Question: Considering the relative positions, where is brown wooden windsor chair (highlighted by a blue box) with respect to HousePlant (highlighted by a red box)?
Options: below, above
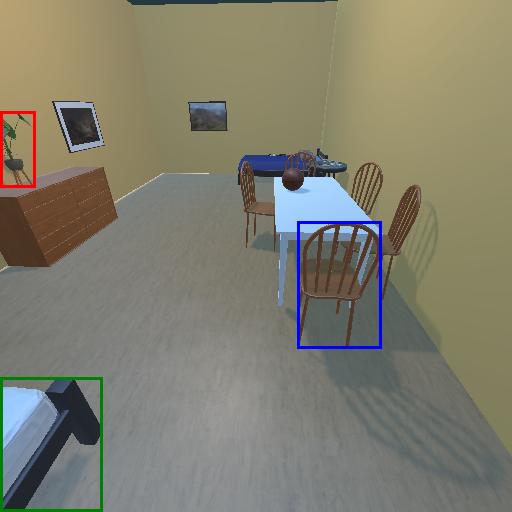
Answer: below